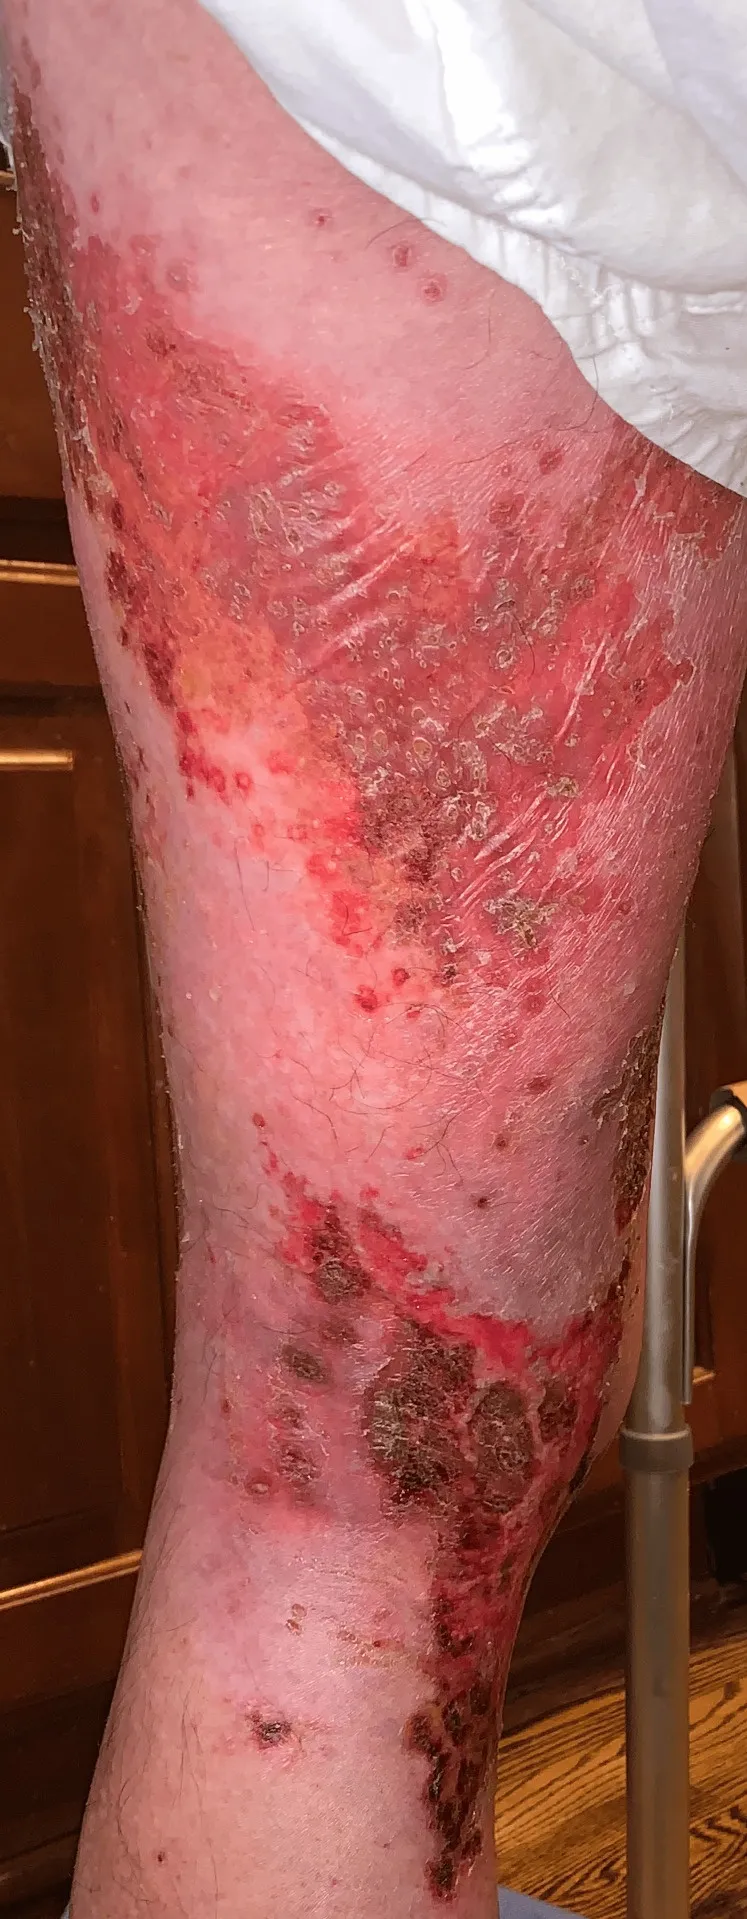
Posterior left leg: erythema beyond the plaques, patches, and erosions - developing cellulitic changes in the surrounding tissue.
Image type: medical_photograph (skin_photograph)